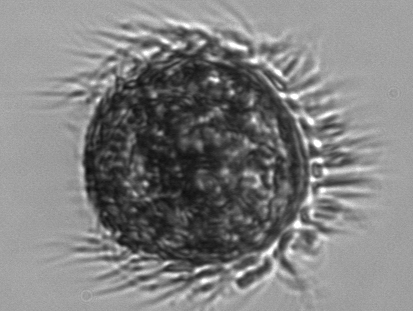
Label: Pelagostrobilidium